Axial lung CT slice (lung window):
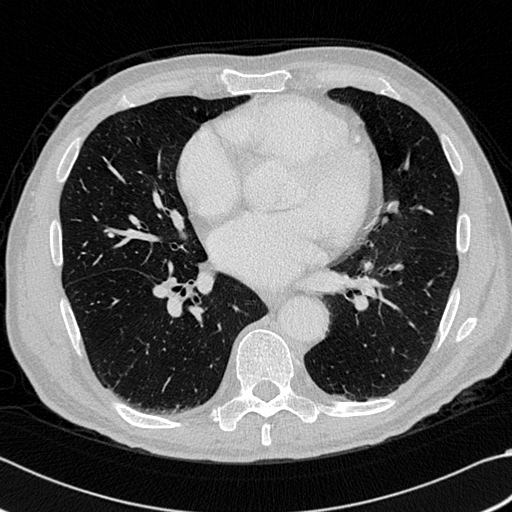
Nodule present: no